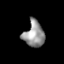
Tissue: skin
Cell type: Others
Senescence score: 0.8513
Nuclear area (px): 513
Mean DAPI intensity: 147.934